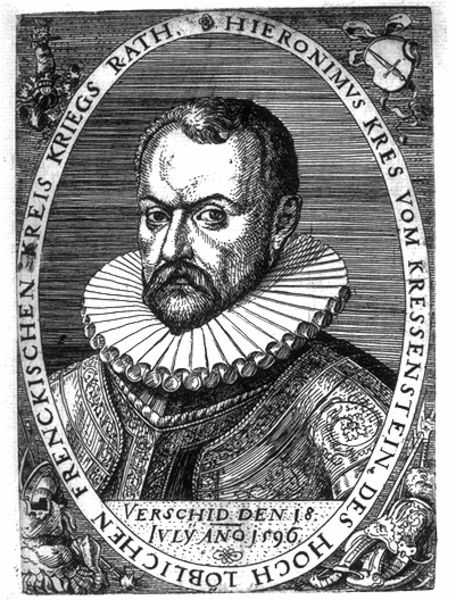
Titel: Bildnis des Hieronymus Kress von Kressenstein
Künstler: Lorenz Strauch
Institution: (Seriendruck)
Schlagwörter: kopf, mann, schatten, weiß, grau, hell, licht, mund, nase, ohr, profil, schwarz, stirn, blick, muster, ornament, bart, schnurrbart, augen, böse, gesicht, kragen, rahmen, tot, vollbart, bildnis, halskrause, herr, portrait, porträt, haare, augenbrauen, renaissance, oval, schrift, wangen, papier, grafik, graphik, tafel, inschrift, streng, büste, glanz, buch, medaillon, druck, schraffur, radierung, stich, schwarzweiß, schwert, text, krause, ritter, rüstung, verziert, ecken, wappen, wams, verschieden, kupferstich, zeihnung, schraffierung, blilck, lichtz, geschmückt, umschrift, prunkvoll, rat, toto, hieronimus, konterfei, bllick, böser blick, 1596, hiernoymus, ehrenwürdig, kres vonkressenstein, blixck